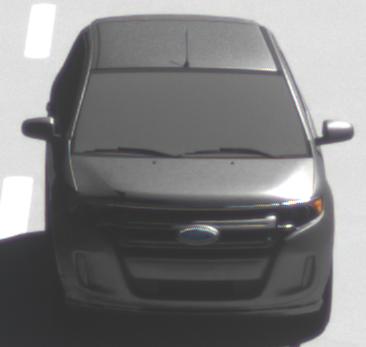
Make: Ford
Model: Edge
Detailed model: Gen. 1 Facelift
Model produced from: 2010
Model produced until: 2015
Doors: 5
Color: gray
Road condition: dry road
Daytime: morning or afternoon
Contrast: high contrast